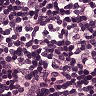
Metastatic tissue present: no